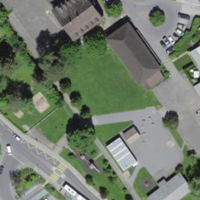
EUNIS habitat code: 54
Species observed at this site:
Agrostemma githago
Araschnia levana